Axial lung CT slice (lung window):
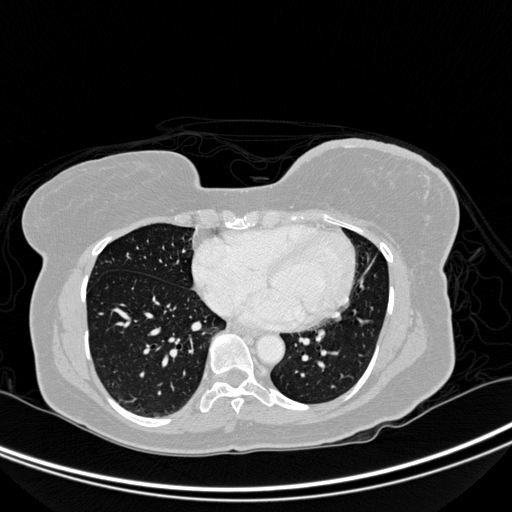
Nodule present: no